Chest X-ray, PA view. Patient: 71 years old, sex F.
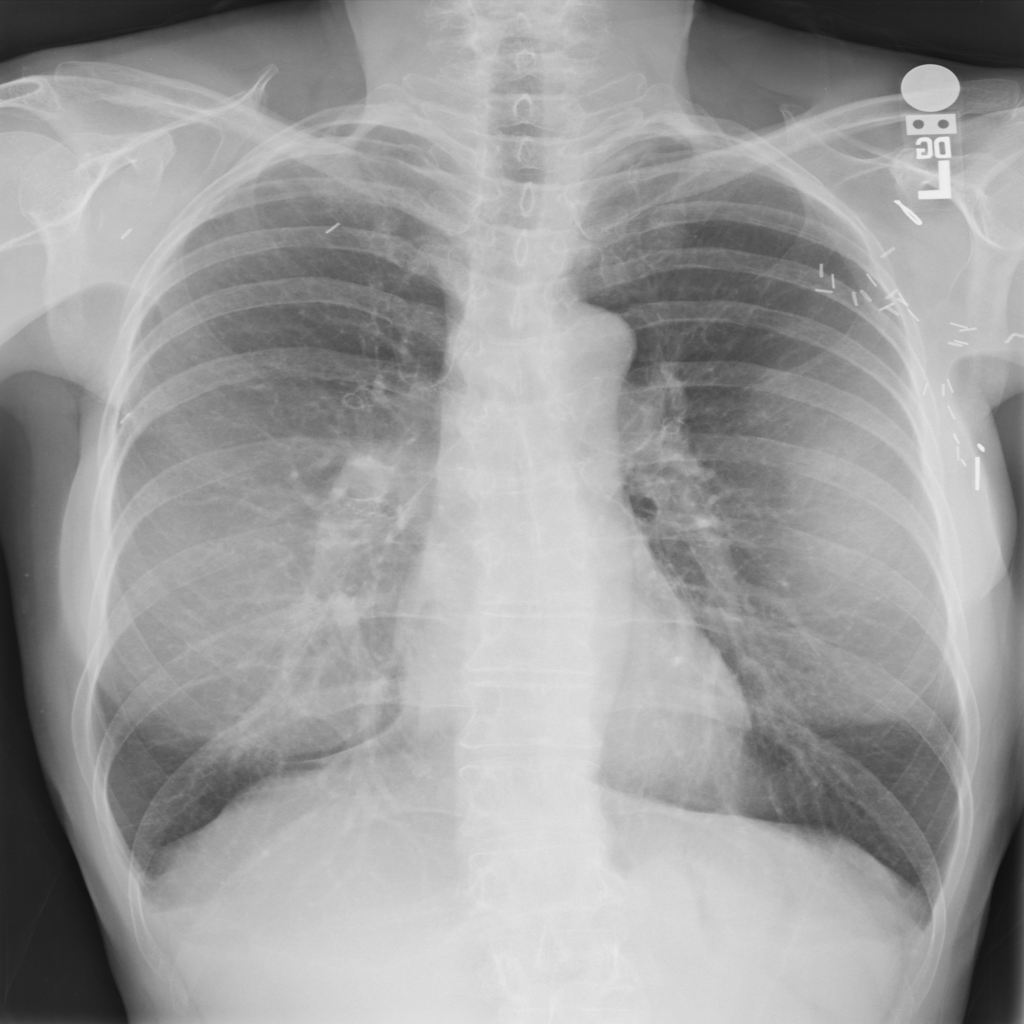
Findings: No Finding